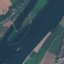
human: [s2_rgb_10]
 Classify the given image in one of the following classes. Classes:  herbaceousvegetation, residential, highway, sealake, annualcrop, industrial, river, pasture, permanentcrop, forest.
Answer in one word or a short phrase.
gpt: River